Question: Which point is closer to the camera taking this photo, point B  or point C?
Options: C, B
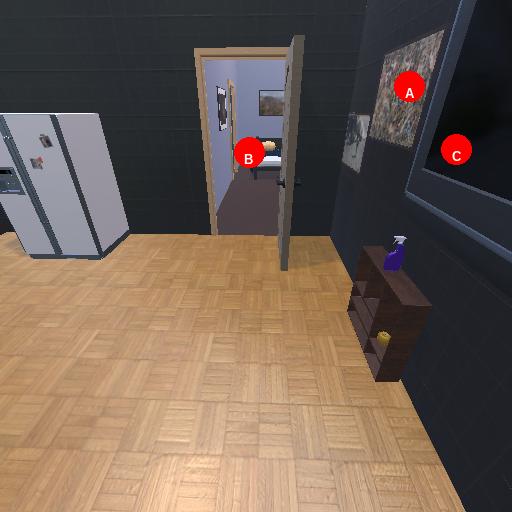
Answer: C